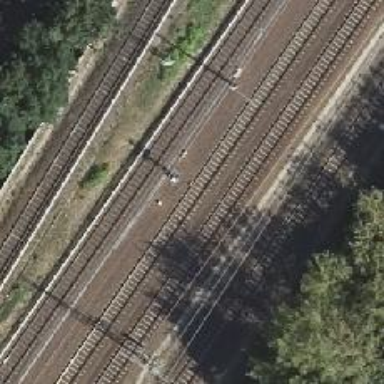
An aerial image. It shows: Railway signal.